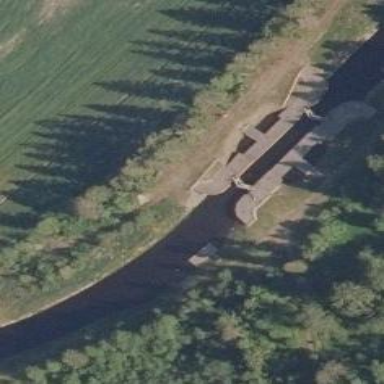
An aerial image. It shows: Lock gate on waterway.